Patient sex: M
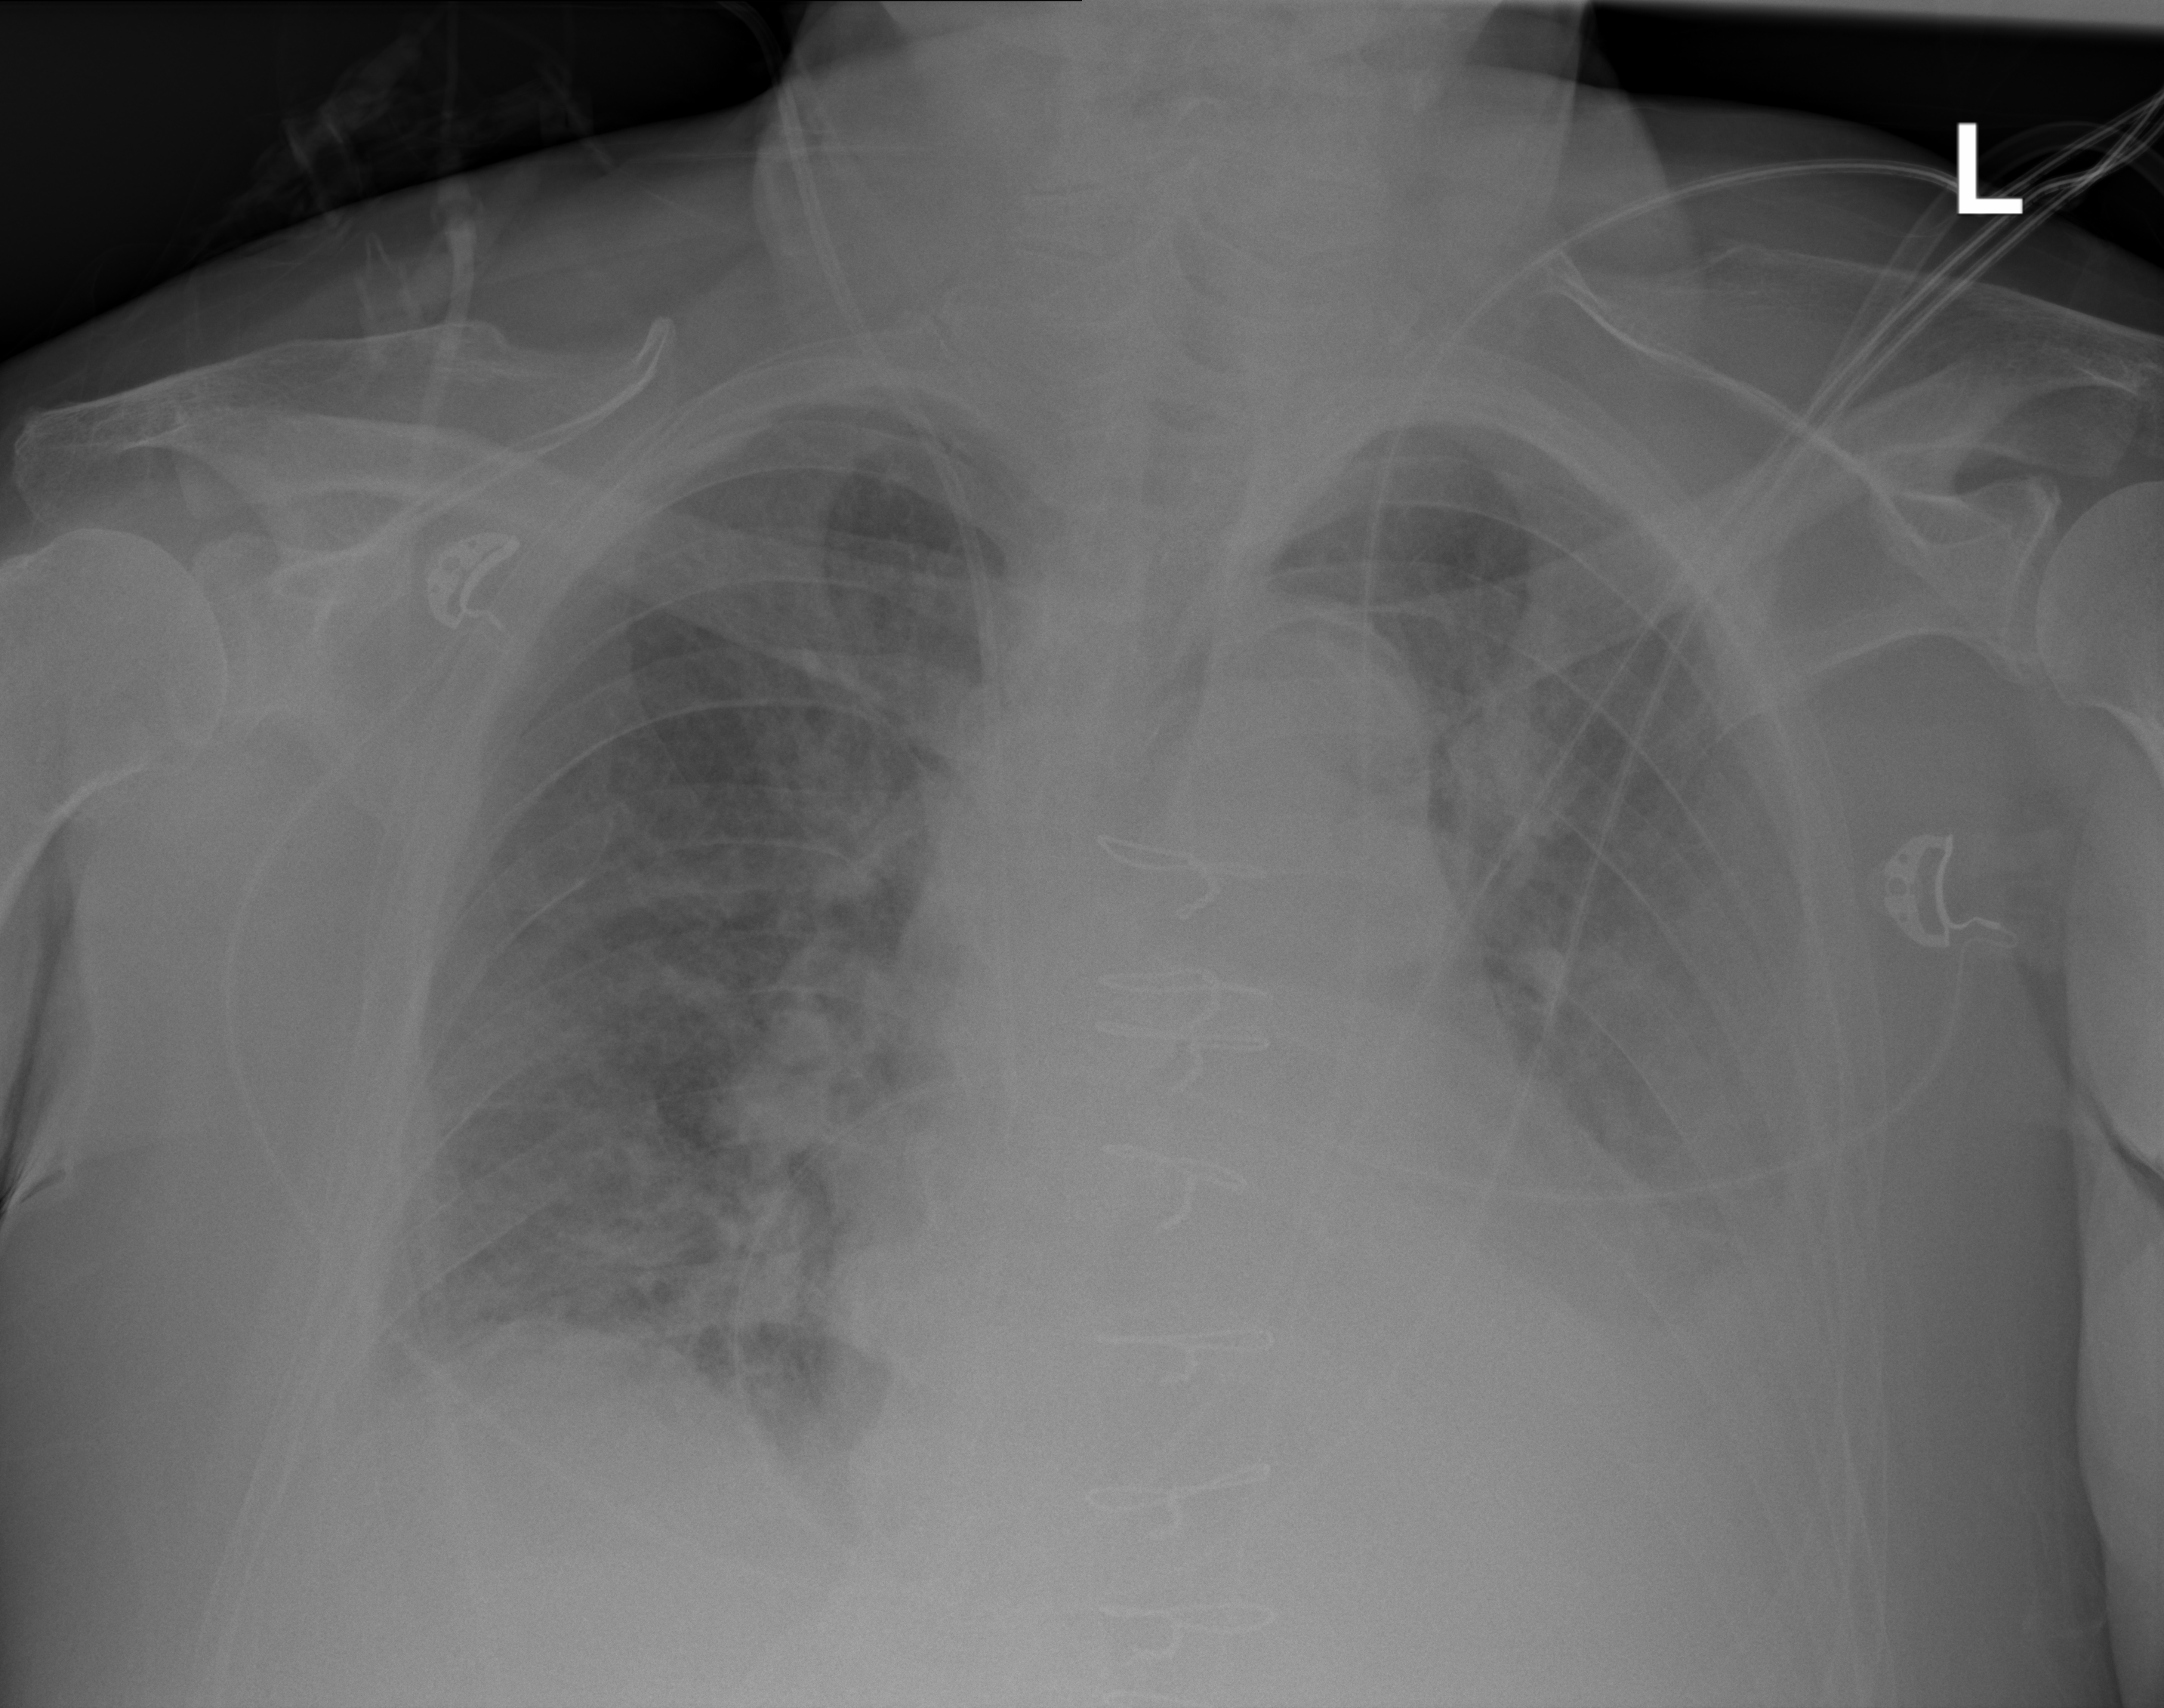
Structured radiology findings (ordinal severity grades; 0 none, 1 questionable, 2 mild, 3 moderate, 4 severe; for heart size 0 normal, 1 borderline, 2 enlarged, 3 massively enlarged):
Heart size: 2
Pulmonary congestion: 2
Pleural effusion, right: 2
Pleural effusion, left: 3
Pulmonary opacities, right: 2
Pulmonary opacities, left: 0
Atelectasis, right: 2
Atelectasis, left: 2